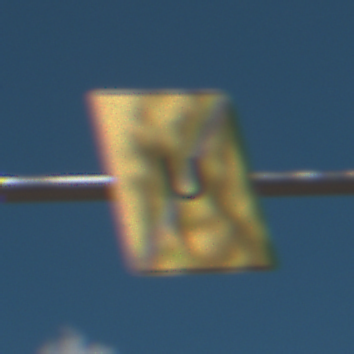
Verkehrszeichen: EndeUmleitung
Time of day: Midday
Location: Outdoor (Nature)
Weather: PartlyCloudy
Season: NotSpecified
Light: Natural